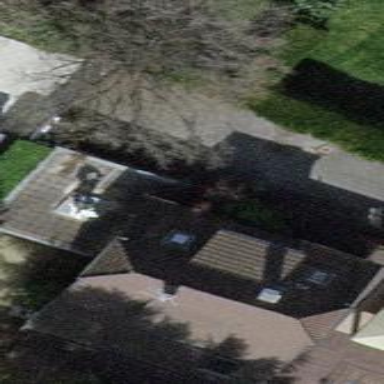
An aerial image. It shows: Garage building.